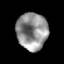
Tissue: prostate
Cell type: Myeloid cells
Senescence score: 0.3335
Nuclear area (px): 1128
Mean DAPI intensity: 145.487